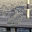
Label: 8